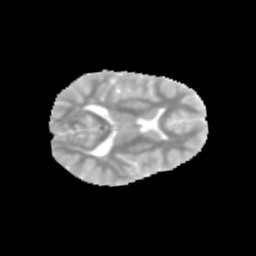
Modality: MD
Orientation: axial
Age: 10
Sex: male
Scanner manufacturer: siemens
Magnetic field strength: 3 T
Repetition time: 3.8 s
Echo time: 0.07 s